Question: Say I have the following HTML:
'''
<head>
<style>
#container {
border: 1px red solid;
}
.floaty {
width: 200px;
float: left;
border: 1px green solid;
}
</style>
</head>
<body>
<div id='container'>
Text inside the container
<div class='floaty'>
Floaty block 1<br/>
Floaty block 1<br/>
Floaty block 1<br/>
</div>
<div class='floaty'>
Floaty block 2<br/>
Floaty block 2<br/>
Floaty block 2<br/>
</div>
<div class='floaty'>
Floaty block 3<br/>
Floaty block 3<br/>
Floaty block 3<br/>
</div>
</div>
</body>
'''
This renders as:
What's the proper CSS way to have the container (red-bordered box) completely surround the floaty green-bordered boxes?
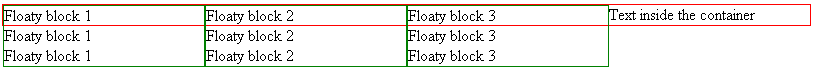
Answer: Add an 'overflow: auto' to the container, like this:
'''
#container {
border: 1px red solid;
overflow: auto;
}
'''
<URL>.